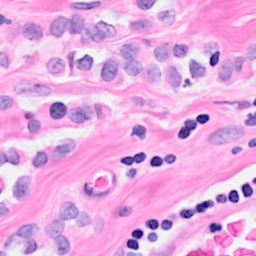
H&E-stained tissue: Breast